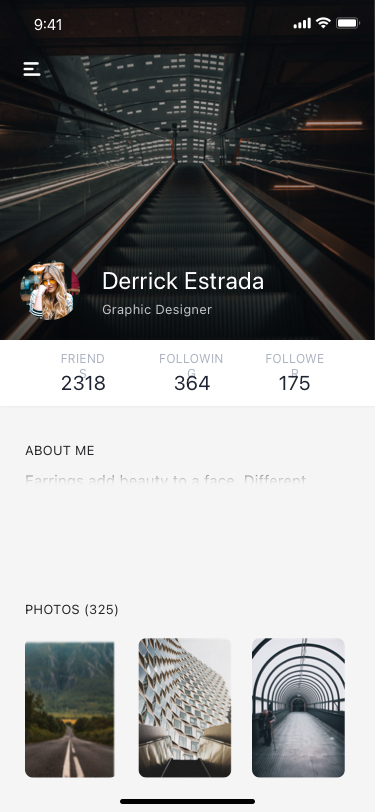
Text in this UI design:
Graphic Designer
Derrick Estrada
Friends
Following
Follower
2318
364
175
Earrings add beauty to a face. Different types of earrings suit different faces. Women have a fascination for earrings of all metals. While gold earrings are more traditional, silver earrings are smart. Earrings are essentially worn in the ear lobe, but in recent times, the trend is to wear them at the top of the ears too. Earrings, although by and large remain a woman’s domain, men too have again taken to wearing earrings, like their ancestors.

The various types of earrings in the market today are numerous, made in different styles, with different metals. The precious metals such as gold, silver, white gold, platinum are used to make earrings. The cheaper earrings are made up of beads, wire, plastic etc. The hoop earrings come in all these precious as well as synthetics materials.

The earrings that take a turn from one side of the earlobe and join on the other end are called hoop earrings. They are known to suit oval faces the best, although they look good on everyone. The two styles are the hinged hoop earrings and the puffed hoop earrings. The hinged hoop are short rings whereas the hinged hoop ones are longer and have bigger hoops.

Diamonds set in the hoops make the hoop earrings a beautiful piece of jewelry that can be worn for parties too. They look quite dressy even when worn over normal clothes.

Jewelers make all sorts of combinations for hoop earrings. There are some with only diamonds, while others are combined with other precious gemstones. Gold and white gold are mixed too and the effect of those earrings is exotic to say the least.

The thickness of the hoop earrings varies from the extremely thin to the very thick. Some of them are made very fragile with several wires and some are made so thick that diamonds or other stones can be set in these thick ones.

Diamond hoop earrings are very much a fashion statement now. Some of the most beautiful famous women love hoop earrings and they love the single studded hoop earring. A single diamond is embedded into the hoop and it gives a very youthful look.

Hoop earrings with their cascading style are very popular these days. Many celebrities wear these hoop earrings on big occasions and that in itself makes them exotic to wear for the fashion conscious woman, who wants to keep herself up-to-date with the latest trends.

Imagine the look it would create if you wear a long hoop earring on your earlobe and a small fitting hoop earring for the top of the ear. Wear it with the most modern and trendy clothes and you yourself are creating fashion.
About me
Photos (325)